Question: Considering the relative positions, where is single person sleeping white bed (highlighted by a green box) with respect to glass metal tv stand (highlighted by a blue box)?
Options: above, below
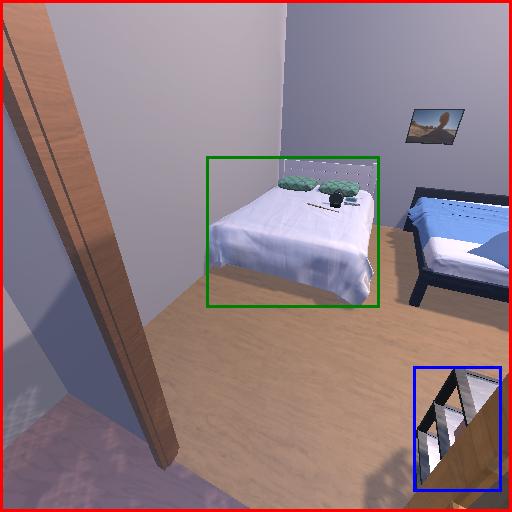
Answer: above